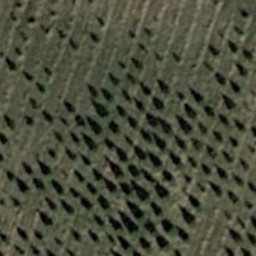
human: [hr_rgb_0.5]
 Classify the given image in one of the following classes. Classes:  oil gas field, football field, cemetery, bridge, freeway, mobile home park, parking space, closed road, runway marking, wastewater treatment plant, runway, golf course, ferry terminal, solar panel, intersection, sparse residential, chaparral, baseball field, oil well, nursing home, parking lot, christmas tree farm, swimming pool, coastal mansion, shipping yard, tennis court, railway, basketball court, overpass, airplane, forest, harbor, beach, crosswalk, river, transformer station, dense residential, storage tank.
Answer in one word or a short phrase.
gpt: christmas tree farm